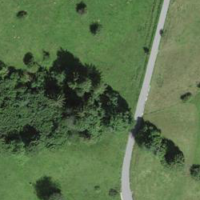
EUNIS habitat code: 25
Species observed at this site:
Milvus migrans